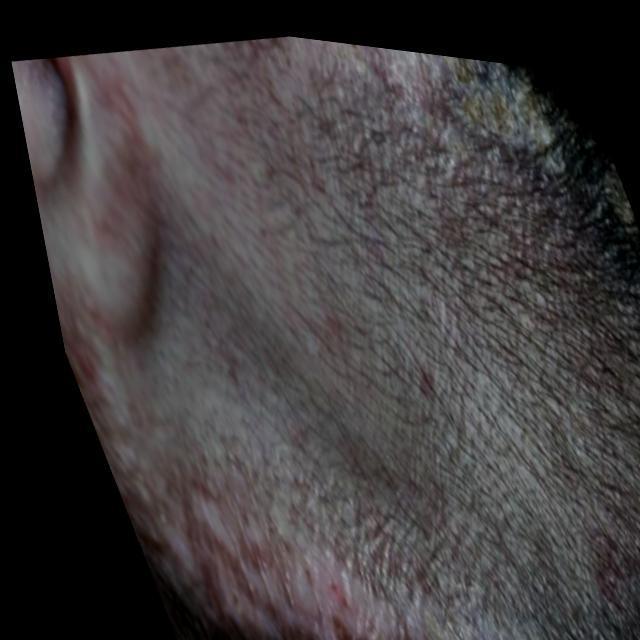
Canine dermatitis — inflammation of the skin presenting with erythema, pruritus, papules, and excoriation. May be allergic, contact, or atopic in origin.